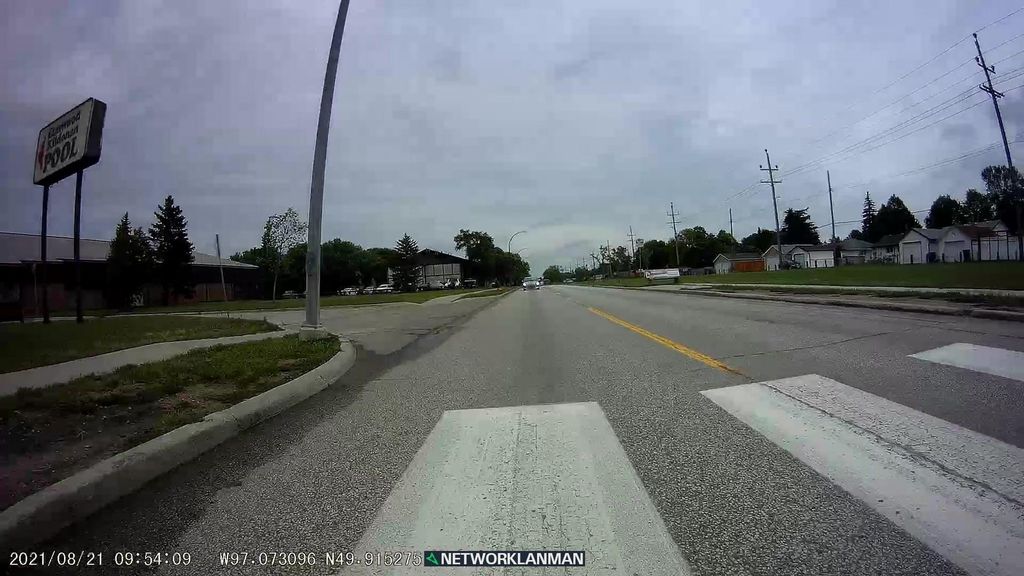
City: winnipeg